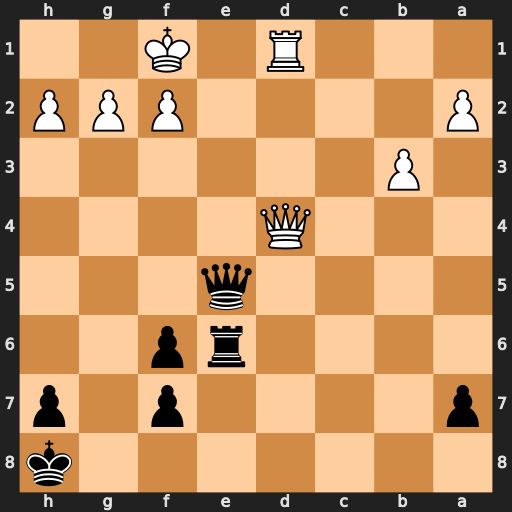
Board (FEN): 7k/p4p1p/4rp2/4q3/3Q4/1P6/P4PPP/3R1K2
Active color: b
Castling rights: -
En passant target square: -
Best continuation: Qe2+ Kg1 Qe1+ Rxe1 Rxe1#